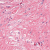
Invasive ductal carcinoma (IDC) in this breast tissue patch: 0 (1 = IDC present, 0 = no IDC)